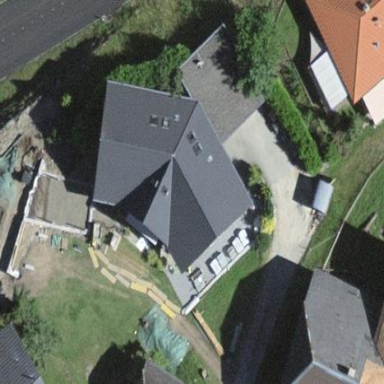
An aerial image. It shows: Residential building.